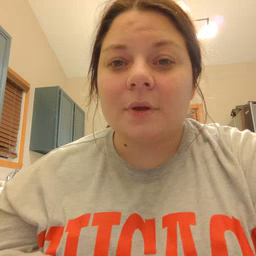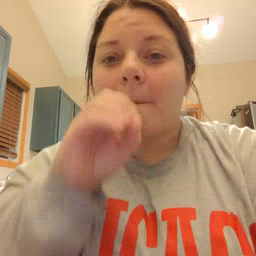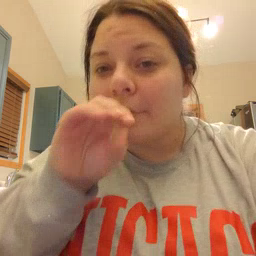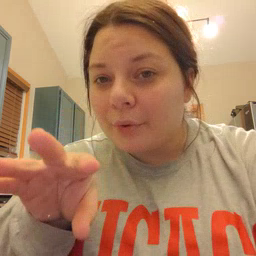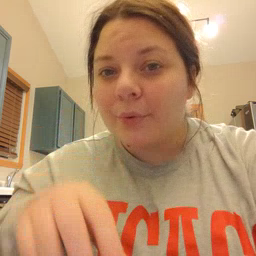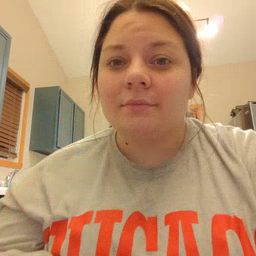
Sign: blow